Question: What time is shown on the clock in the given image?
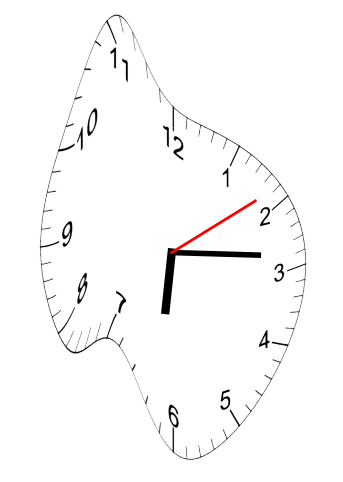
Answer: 06:14:09